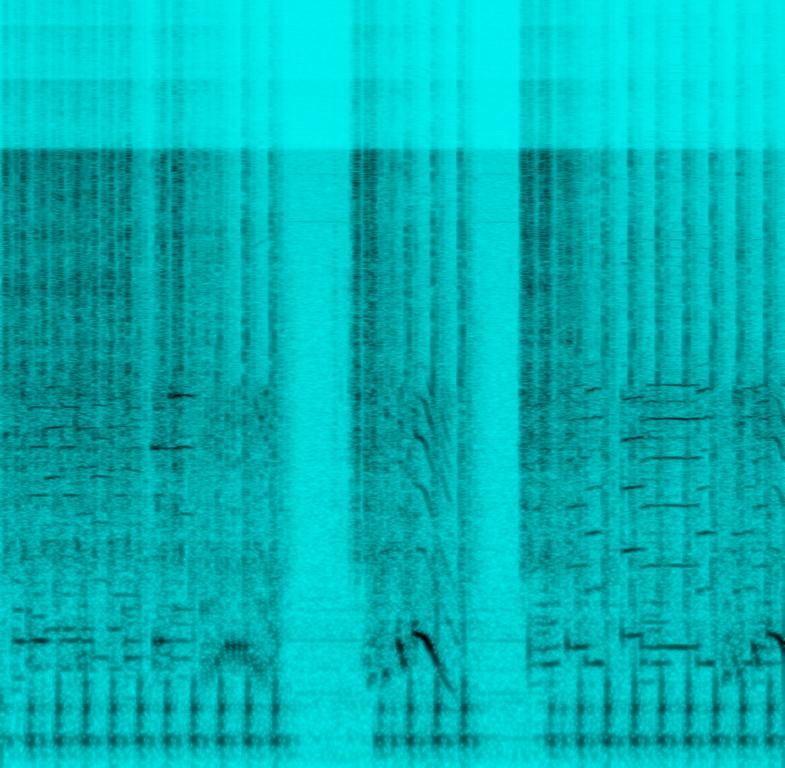
The children's music sounds as if it's being played from a child's toy and recorded with a phone. The music starts playing after a rattling noise is being made and stops after a while to be activated again by the rattling sound.